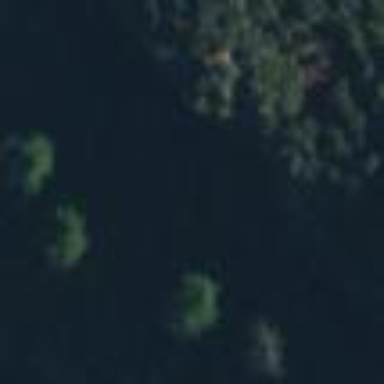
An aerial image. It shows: Evergreen needle-leaved woodland.